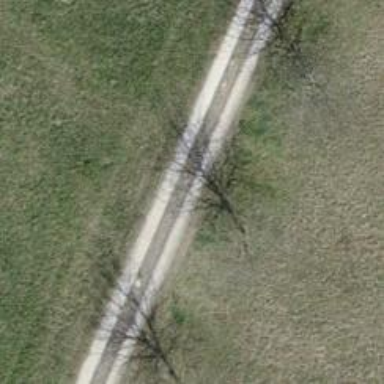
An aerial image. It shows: Track road with concrete lanes of grade1 quality.